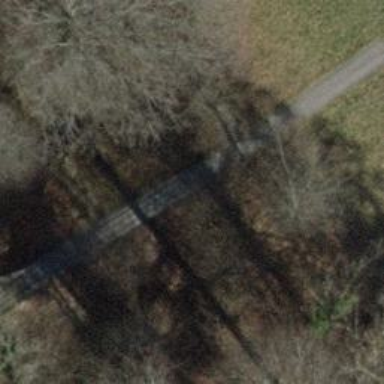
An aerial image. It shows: Footway bridge with concrete surface.